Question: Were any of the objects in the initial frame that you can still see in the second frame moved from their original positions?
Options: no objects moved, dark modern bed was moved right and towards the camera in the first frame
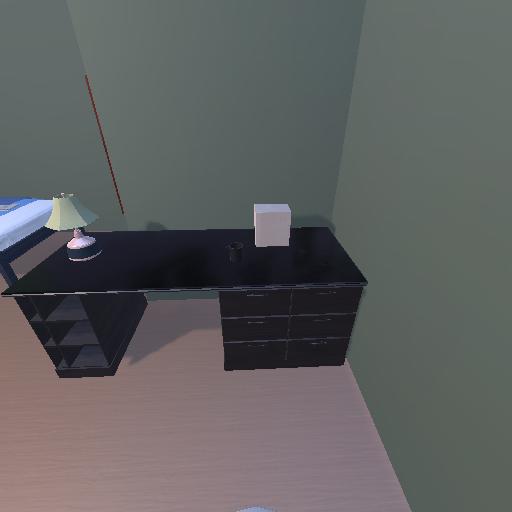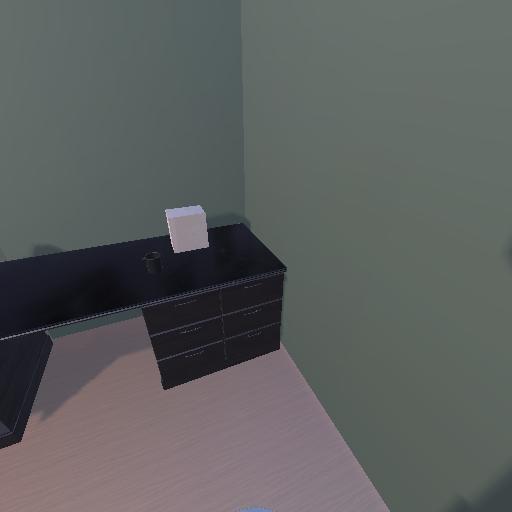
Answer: no objects moved